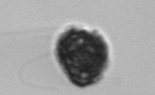
Label: Syracosphaera_pulchra